Field crop: maize
Growth stage: 1
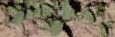
Species: convolvulus